Field crop: maize
Growth stage: 2
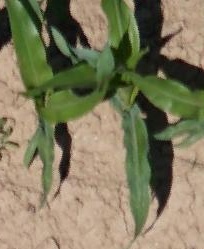
Species: maize